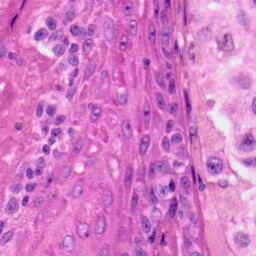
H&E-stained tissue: Skin